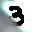
Label: 3